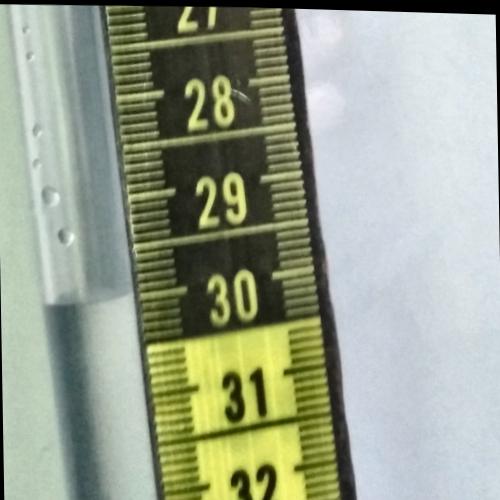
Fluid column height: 30.0 cm